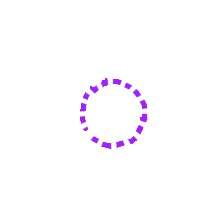
Shape: circle